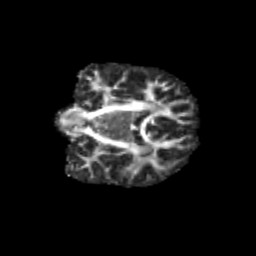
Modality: FA
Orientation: coronal
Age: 9
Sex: male
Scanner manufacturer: siemens
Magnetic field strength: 3 T
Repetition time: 3.8 s
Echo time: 0.07 s